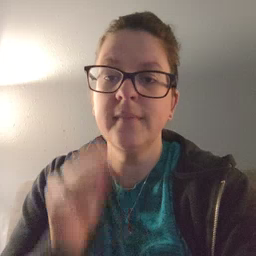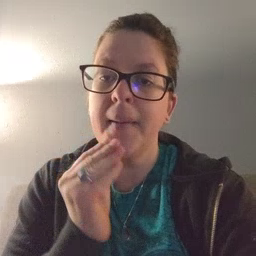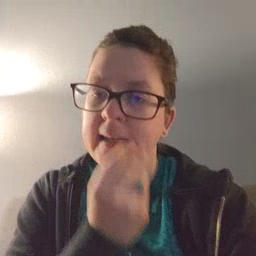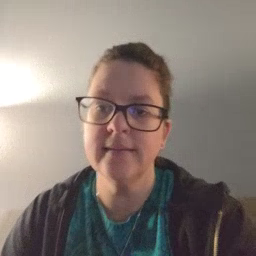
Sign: napkin